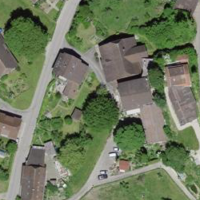
EUNIS habitat code: 52
Species observed at this site:
Lamium maculatum